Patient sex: M
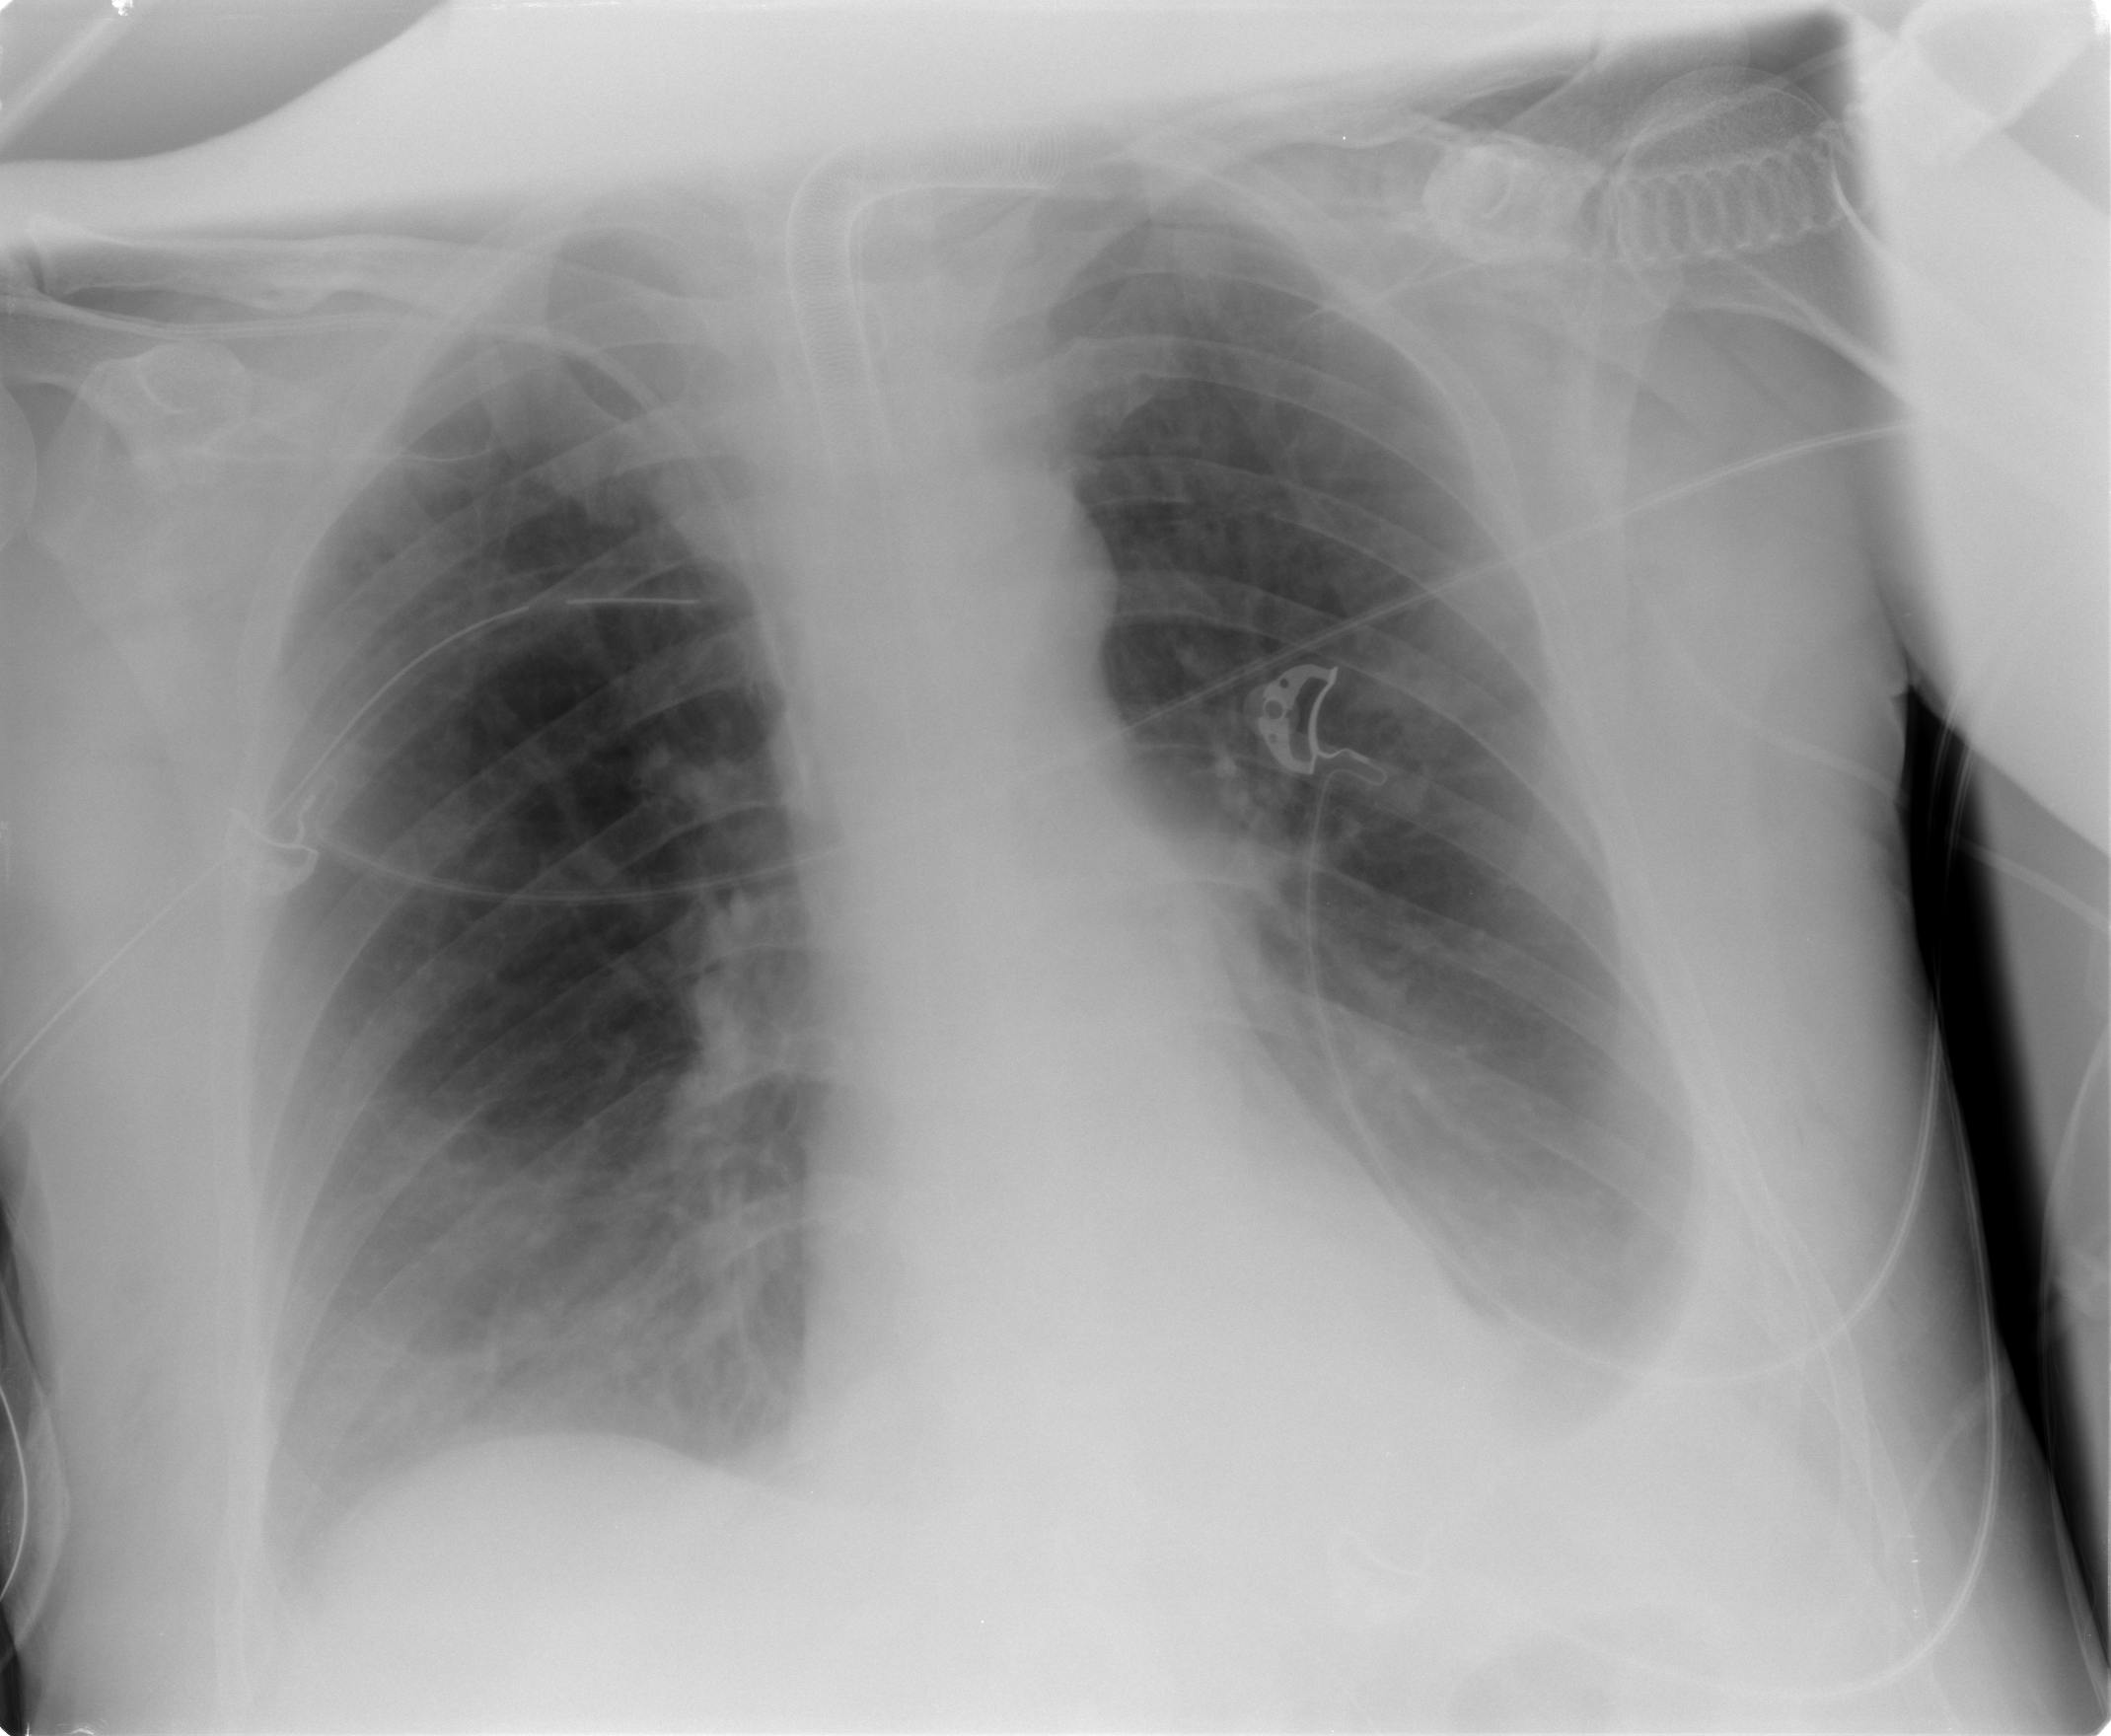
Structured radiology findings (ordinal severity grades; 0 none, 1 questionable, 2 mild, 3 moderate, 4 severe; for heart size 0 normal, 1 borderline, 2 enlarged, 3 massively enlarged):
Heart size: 0
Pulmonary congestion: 2
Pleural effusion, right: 2
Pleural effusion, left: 2
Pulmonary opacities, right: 0
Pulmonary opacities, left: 0
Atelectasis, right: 2
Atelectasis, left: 2